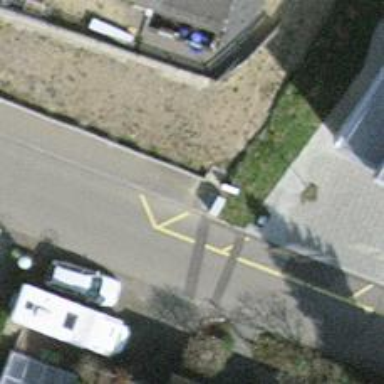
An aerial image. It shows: Sidewalk.